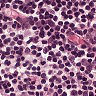
Metastatic tissue present: no